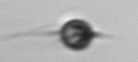
Label: Acanthoica_quattrospina